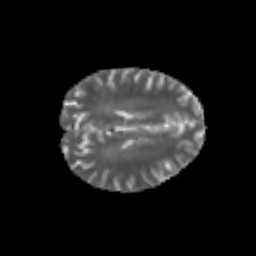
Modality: T2w
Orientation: axial
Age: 25
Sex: male
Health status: healthy